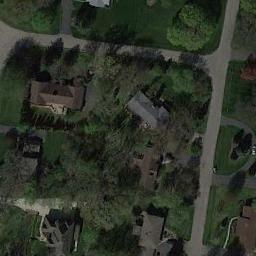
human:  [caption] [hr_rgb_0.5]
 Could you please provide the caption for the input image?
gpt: The medium residential area has some houses and trees on the grass and some roads go through the medium residential area .

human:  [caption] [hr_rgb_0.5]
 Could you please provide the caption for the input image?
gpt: The medium residential is on the grass next to some trees and road .

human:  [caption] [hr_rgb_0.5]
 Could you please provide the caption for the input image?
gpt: Many buildings are in medium residential area .

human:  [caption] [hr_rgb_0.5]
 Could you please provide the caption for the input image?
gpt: There are only a few houses in a mid-sized residential area .

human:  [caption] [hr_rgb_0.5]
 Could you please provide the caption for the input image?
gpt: There are some buildings on green lawns on the medium residential area .